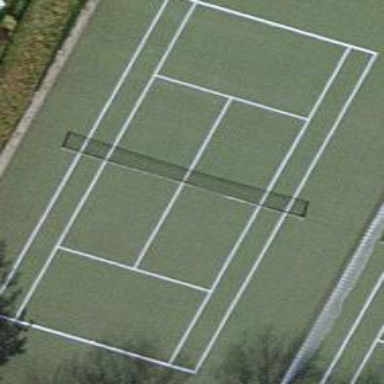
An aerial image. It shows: Tennis court on pitch.